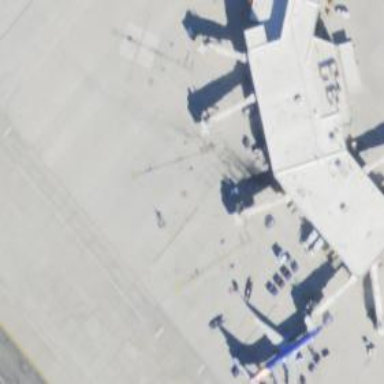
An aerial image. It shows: Airport gate.